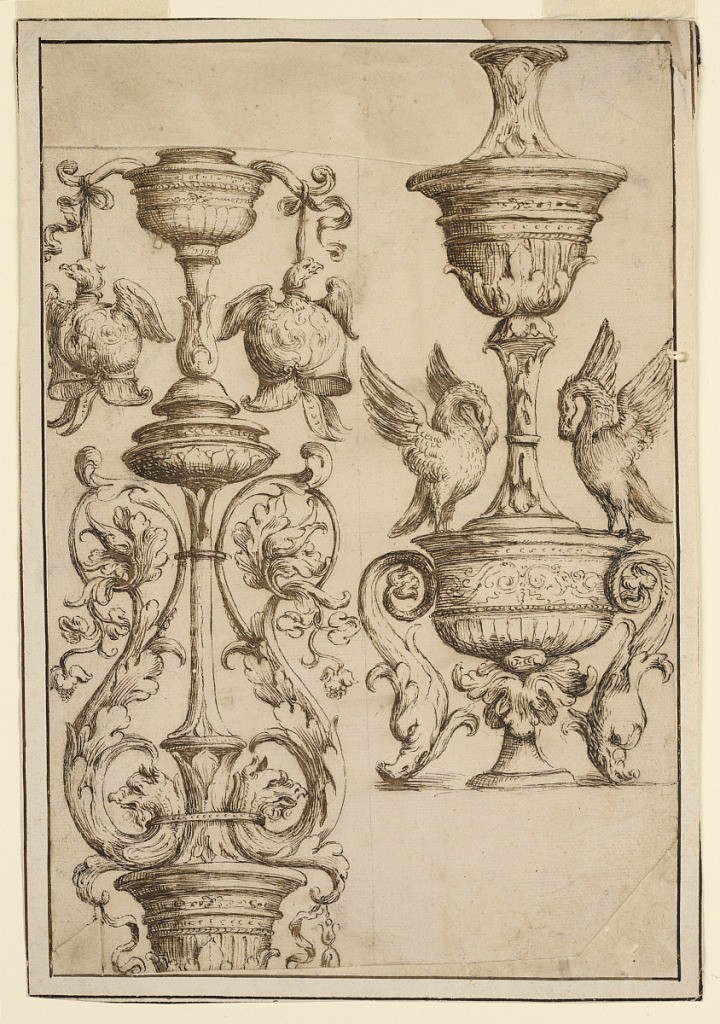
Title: Two Candlesticks
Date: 1625–50
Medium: Pen and brown ink, brown wash, black chalk Support: light brown paper laid down
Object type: Drawing
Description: Vertical format. - Right: a bowl with dolphins as handle. Above it stands a kind of chalice with two displayed swans standing beside - Above a cover. Left: a lyre form, cup on top from which helmets hangs.